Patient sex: M
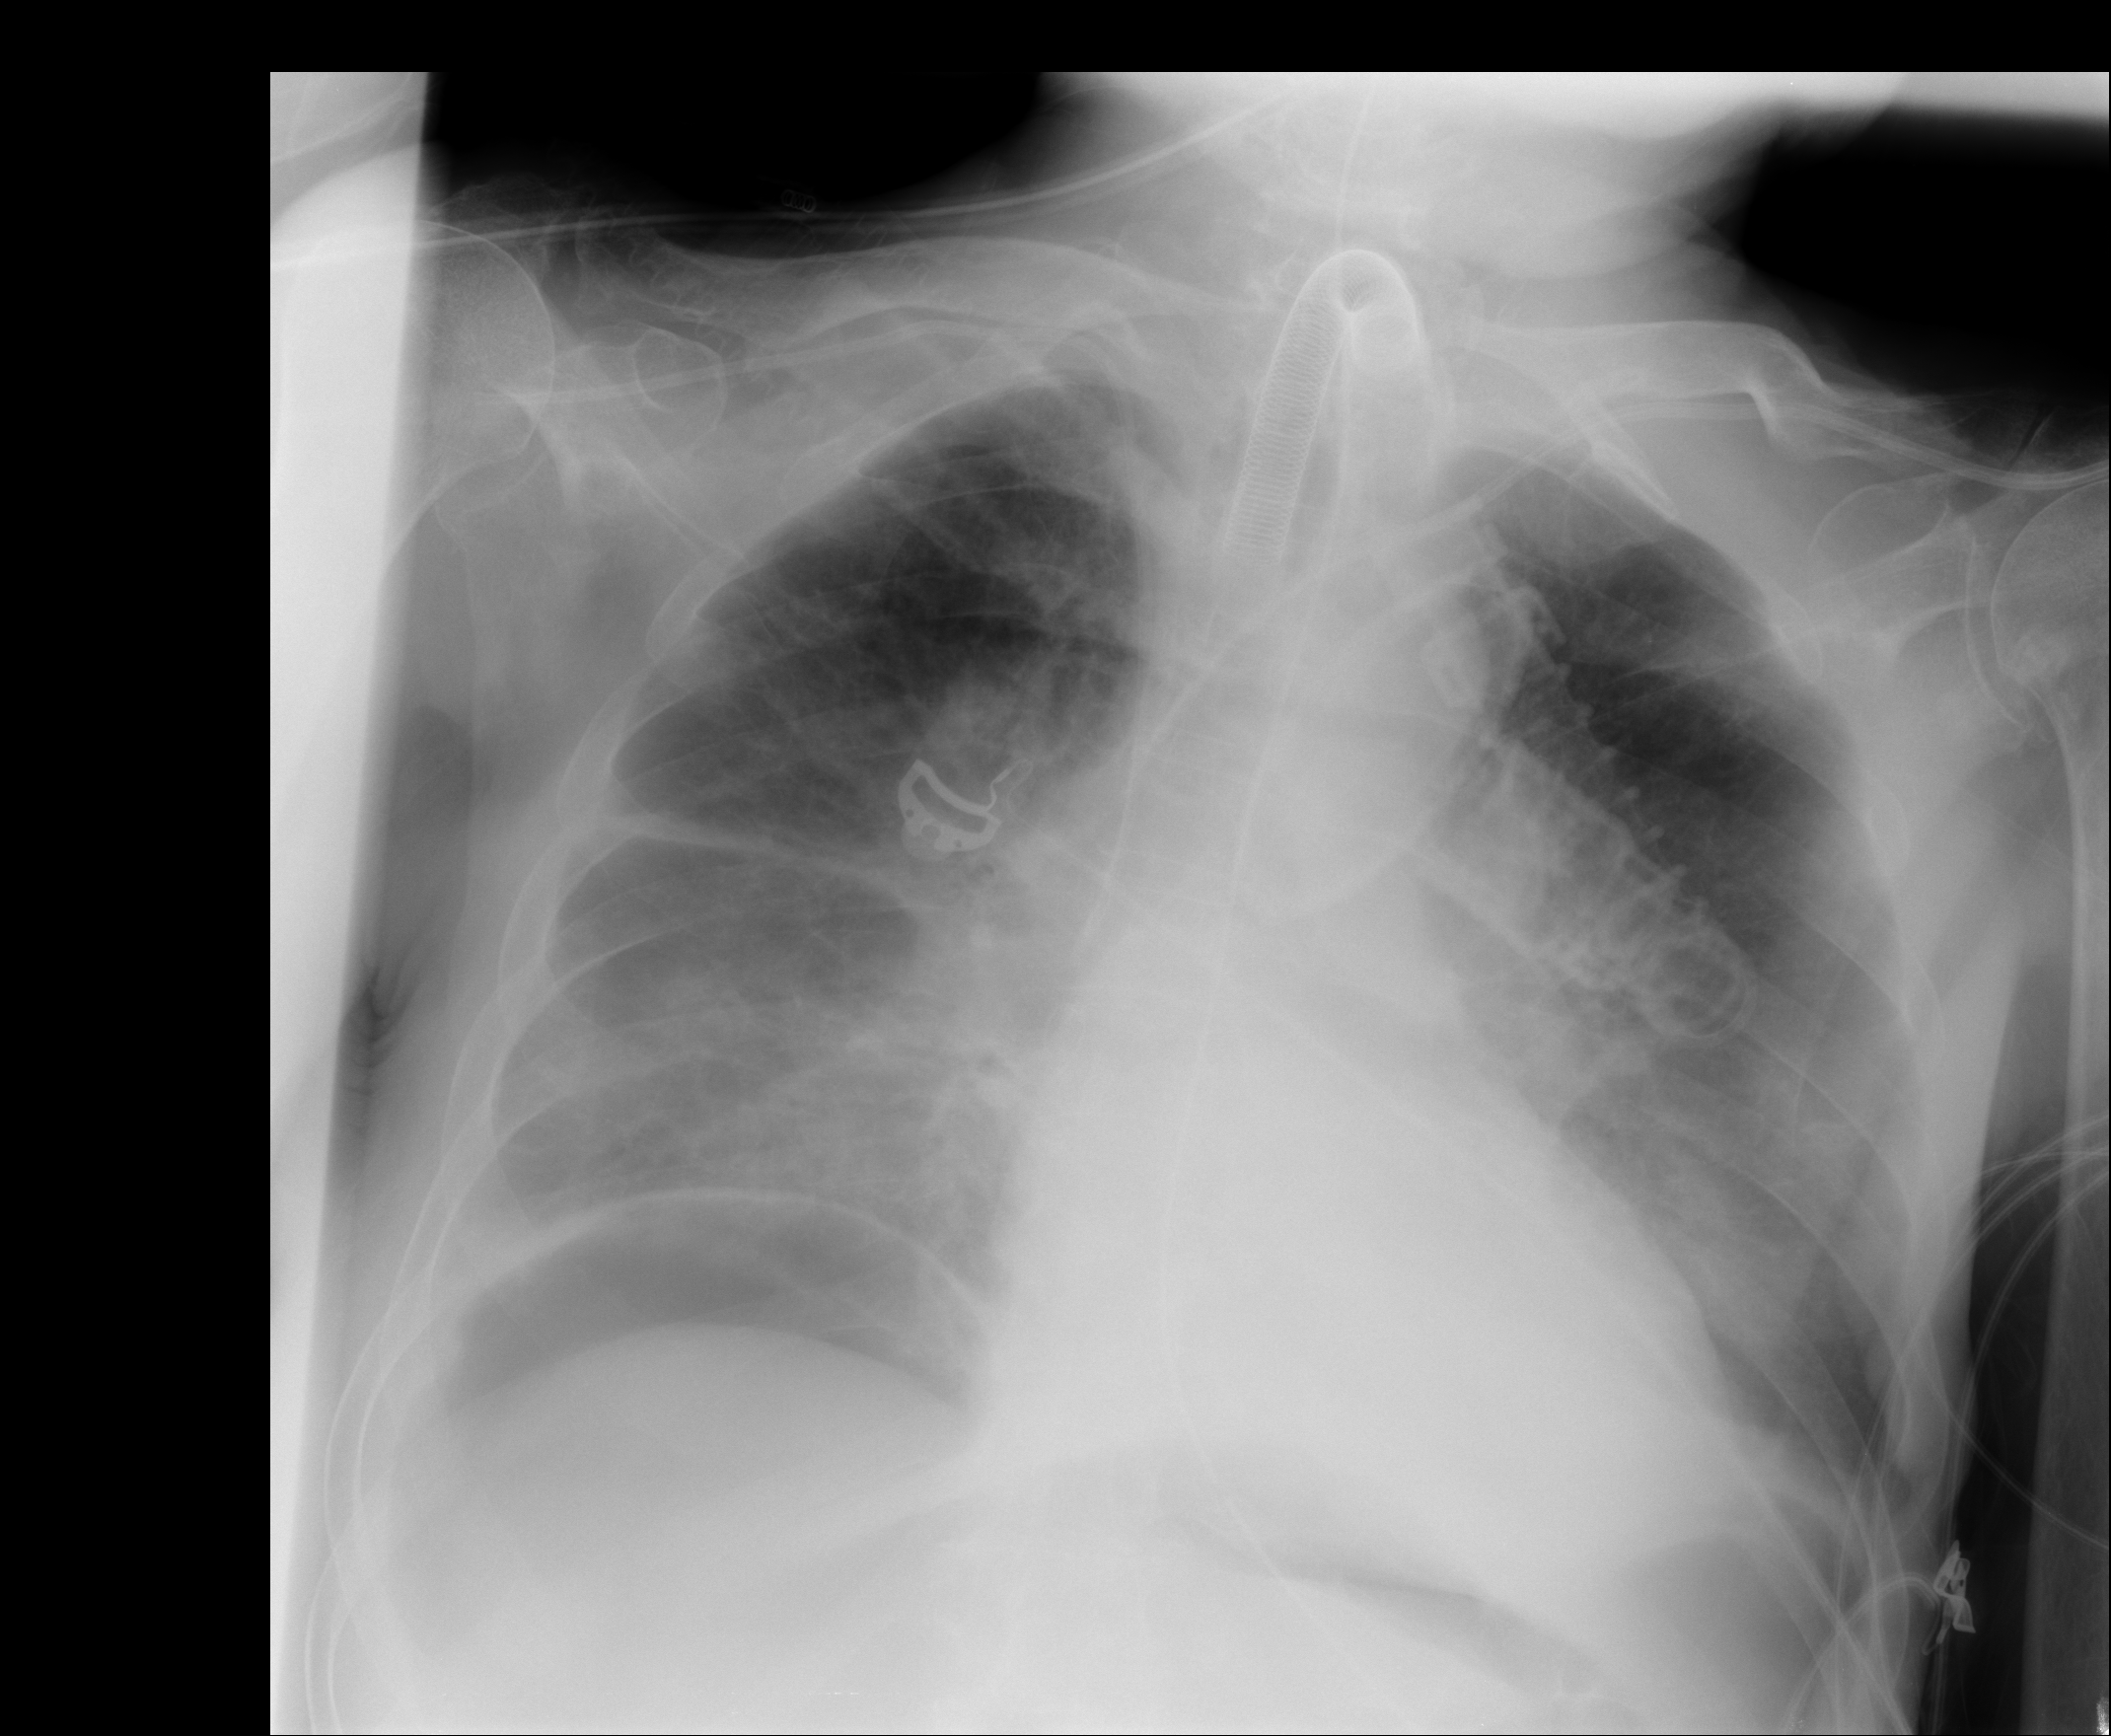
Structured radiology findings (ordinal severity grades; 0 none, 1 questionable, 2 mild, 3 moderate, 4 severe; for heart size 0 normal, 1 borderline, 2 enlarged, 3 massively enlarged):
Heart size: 2
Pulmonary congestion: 2
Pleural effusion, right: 0
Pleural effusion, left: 2
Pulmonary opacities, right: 3
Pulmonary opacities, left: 2
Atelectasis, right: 2
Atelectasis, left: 2